Question: My assignment is to write getElementsByClassName from scratch (please don't provide help for this aspect). Mocha is going to throw lots of errors back in my face until I get it correct.
Is there any way to determine where the error is in my code based on the the error message below? I feel like Mocha is pointing back at my source, getElementsByClassName.js, but I'm not sure exactly how the numbers correspond to my lines of code.
Thanks for your insight!

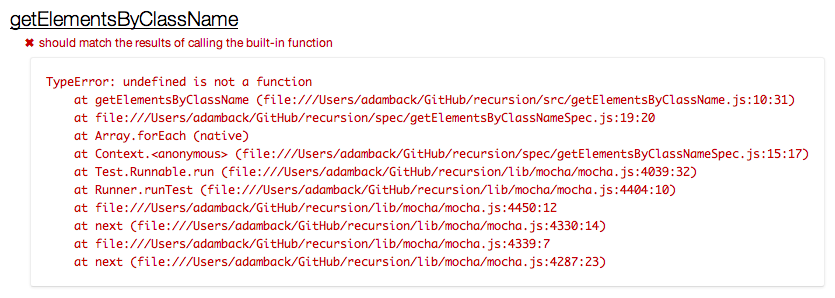
Answer: The first line under 'Type Error' shows where the current error is at. I expect a function to be defined at line 10, column 31, but it is not.